Question: I cannot deserilize this Json result

I have this code for that
'''
HttpWebRequest request = (HttpWebRequest)WebRequest.Create(url);
try
{
WebResponse response = request.GetResponse();
using (Stream responseStream = response.GetResponseStream())
{
using (TextReader reader = new StreamReader(responseStream, true))
{
valor = reader.ReadToEnd();
}
using (MemoryStream stream = new MemoryStream(Encoding.UTF8.GetBytes(valor)))
{
DataContractJsonSerializer serializer = new DataContractJsonSerializer(typeof(List<ApiData>));
List<ApiData> obj = (List<ApiData>)serializer.ReadObject(stream);
}
}
}
catch (WebException ex)
{
WebResponse errorResponse = ex.Response;
using (Stream responseStream = errorResponse.GetResponseStream())
{
StreamReader reader = new StreamReader(responseStream, Encoding.GetEncoding("utf-8"));
String errorText = reader.ReadToEnd();
}
throw;
}
'''
But the result obj is null
ApiData Example
'''
[DataContract]
public class ApiData
{
[DataMember(Order = 1)]
public string coArt { get; set; }
[DataMember(Order = 2)]
public string artDes { get; set; }
[DataMember(Order = 3)]
public string fechaReg { get; set; }
[DataMember(Order = 4)]
public bool manjSer { get; set; }
[DataMember(Order = 5)]
}
'''
Anyone can help me or tell me whats wrong with the code or format casting? thanks you
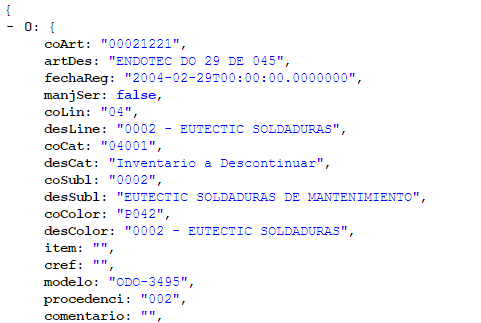
Answer: Your root JSON entity isn't a list, it's an object with name/value pairs, the first name being '0' and the values being instances of your 'ApiData' class. To deserialize this, you should use a 'Dictionary<string, ApiData>' (or 'Dictionary<int, ApiData>' if you are sure that only numbers appear as keys).
Thus:
'''
var serializer = new DataContractJsonSerializer(typeof(Dictionary<string, ApiData>), new DataContractJsonSerializerSettings { UseSimpleDictionaryFormat = true });
var dict = (Dictionary<string, ApiData>)serializer.ReadObject(stream);
'''
Note that you must set <URL> to parse dictionaries in this format -- and this setting is only available starting in .Net 4.5.